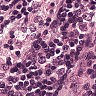
Metastatic tissue present: no